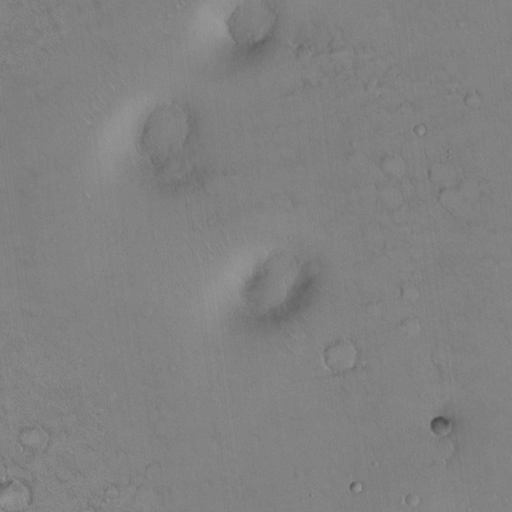
Classes present: Background, Cone